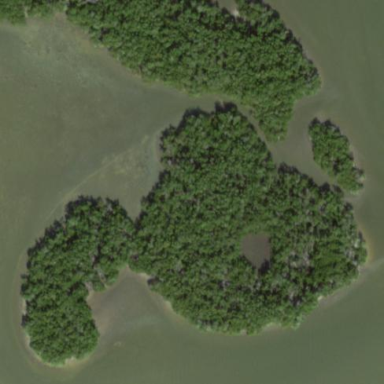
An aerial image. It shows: Islet.